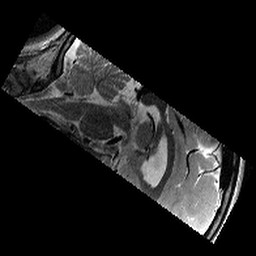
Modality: T2w
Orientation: sagittal
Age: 13
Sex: female
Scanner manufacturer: siemens
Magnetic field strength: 3 T
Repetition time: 9.23 s
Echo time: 0.067 s